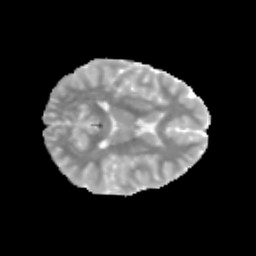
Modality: MD
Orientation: axial
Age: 10
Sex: female
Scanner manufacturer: siemens
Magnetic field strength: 3 T
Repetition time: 3.8 s
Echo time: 0.07 s